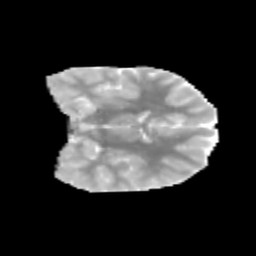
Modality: MD
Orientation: coronal
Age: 13
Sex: male
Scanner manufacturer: siemens
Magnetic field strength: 3 T
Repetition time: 3.8 s
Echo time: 0.07 s